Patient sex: M
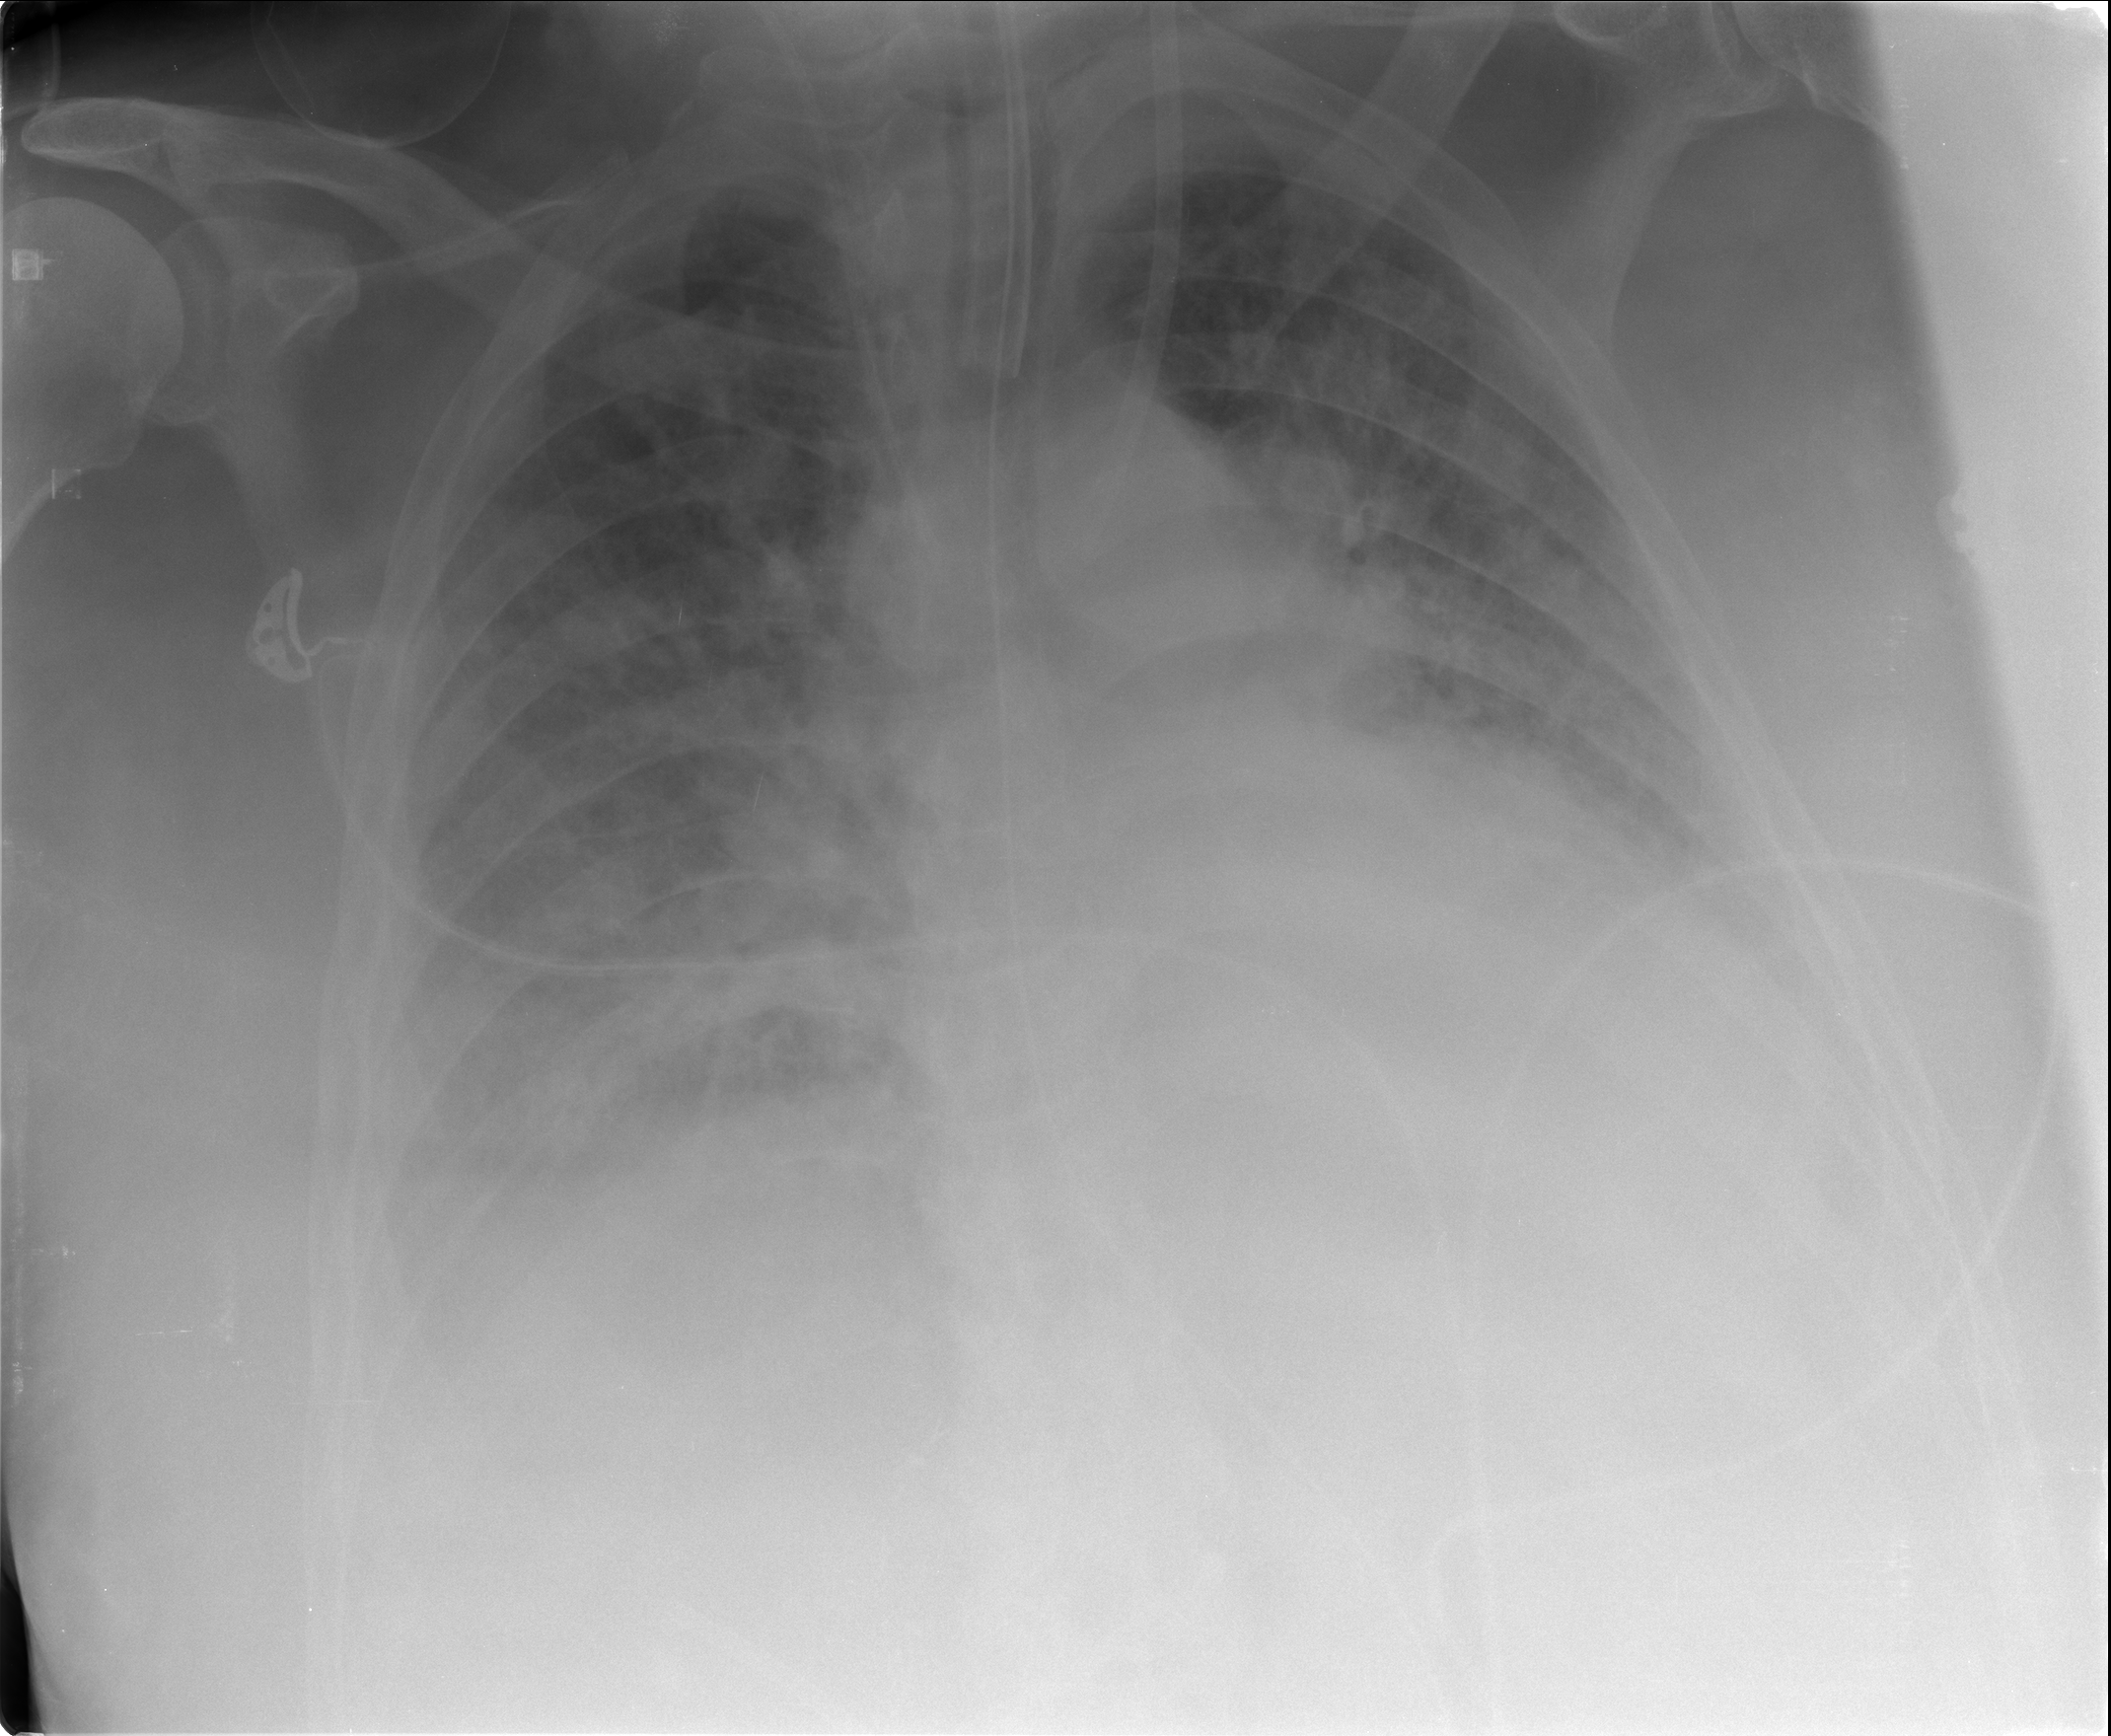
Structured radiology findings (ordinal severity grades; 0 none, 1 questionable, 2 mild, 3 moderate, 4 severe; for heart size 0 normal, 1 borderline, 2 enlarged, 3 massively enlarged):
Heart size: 2
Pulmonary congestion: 2
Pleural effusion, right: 2
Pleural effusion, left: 2
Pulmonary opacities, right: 3
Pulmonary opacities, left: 3
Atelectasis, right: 3
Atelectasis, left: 3